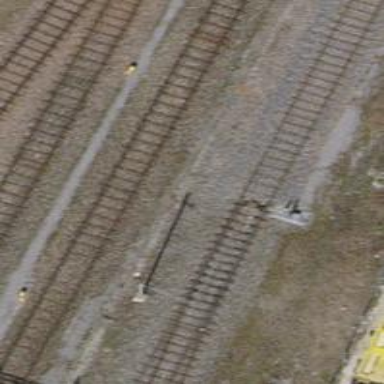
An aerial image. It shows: Single railway track.